Field crop: maize
Growth stage: 1
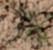
Species: lolium